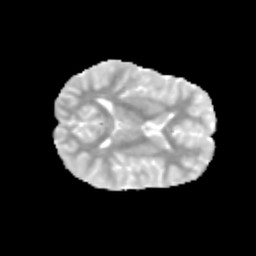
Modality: MD
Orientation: axial
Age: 9
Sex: female
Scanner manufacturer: siemens
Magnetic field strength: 3 T
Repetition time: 3.8 s
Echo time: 0.07 s